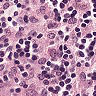
Metastatic tissue present: no